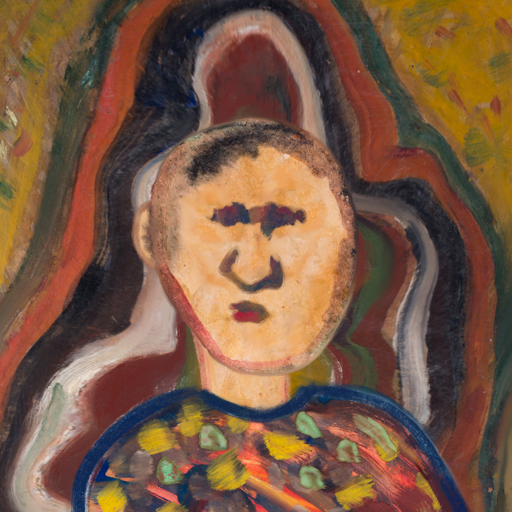
Background: AfterRaid, Head And Neck Front: Childish, Face Front: In_The_Sun, Bust: Mother_And_Son_Mother, Hair Front: Blank, Head Accessory: Blank, Second Necklace: Blank, Necklace: Blank, Baby: Blank